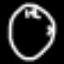
Label: clock